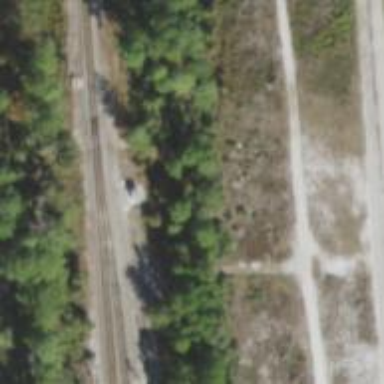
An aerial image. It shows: Site related to the railway.